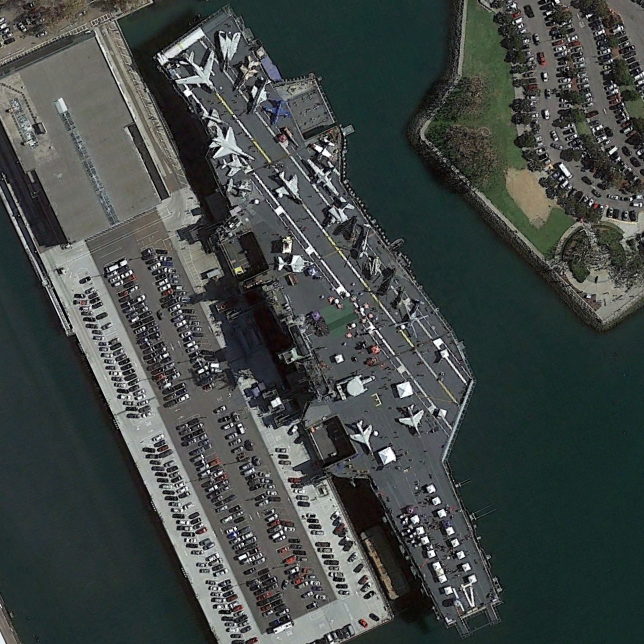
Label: Midway-class_aircraft_carrier